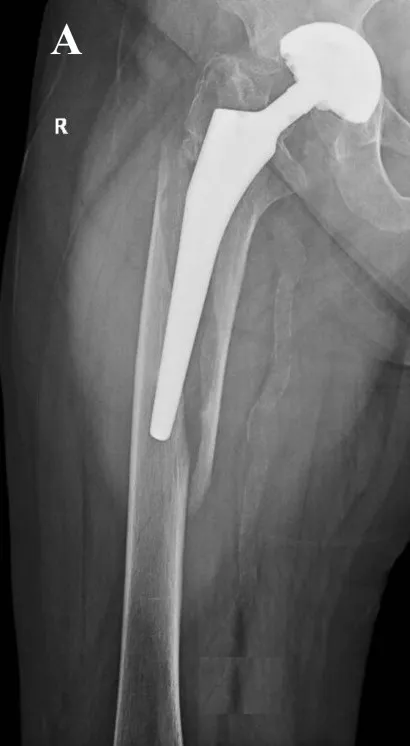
Vancouver B2, Case two. Spiroid fracture.
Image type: radiology (x_ray)